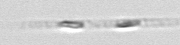
Label: Leptocylindrus